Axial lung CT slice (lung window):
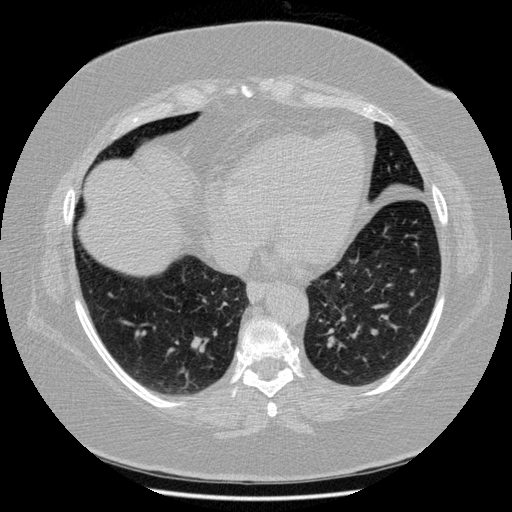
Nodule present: no